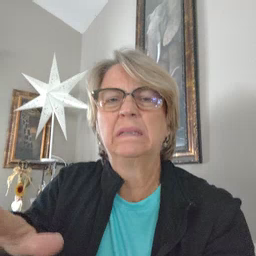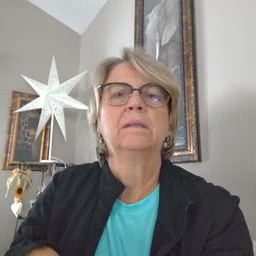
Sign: hot